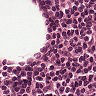
Metastatic tissue present: no